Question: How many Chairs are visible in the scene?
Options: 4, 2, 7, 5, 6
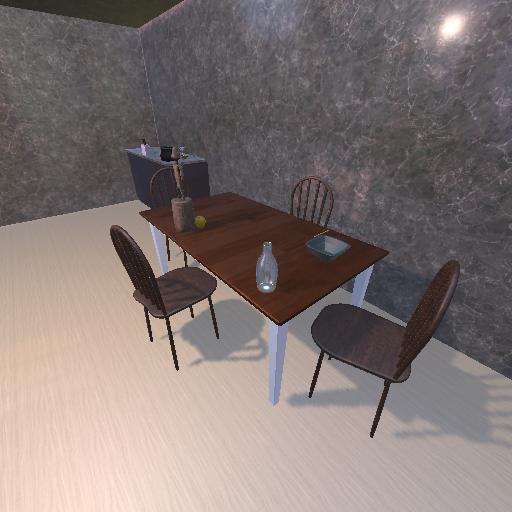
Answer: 4